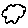
Label: cloud